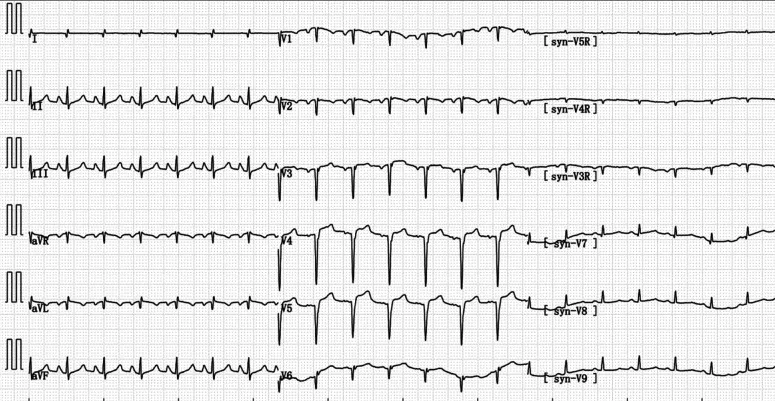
Electrocardiogram reexamination after the patient was transferred to ICU: abnormal q wave appeared in I and avL, and the ST segment of V3-V6 leads was raised by 0.05-0.15 mV.
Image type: electrography (ekg)